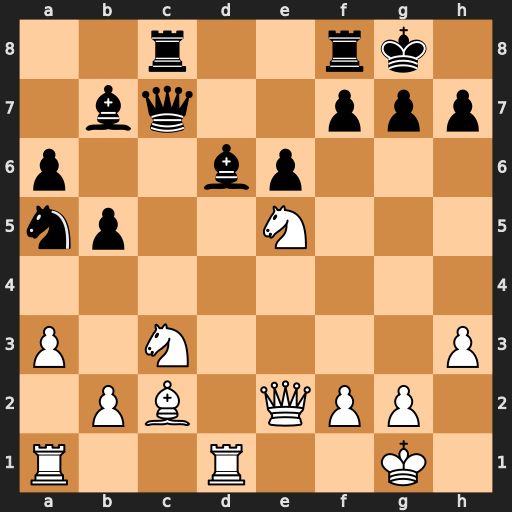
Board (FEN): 2r2rk1/1bq2ppp/p2bp3/np2N3/8/P1N4P/1PB1QPP1/R2R2K1
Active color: w
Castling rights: -
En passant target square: -
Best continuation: Qd3 g6 Qxd6